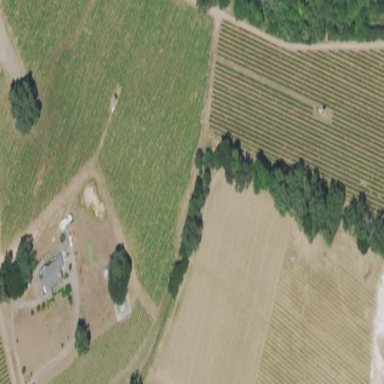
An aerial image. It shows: Olive tree orchard.